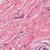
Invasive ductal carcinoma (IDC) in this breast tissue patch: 0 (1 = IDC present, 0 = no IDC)